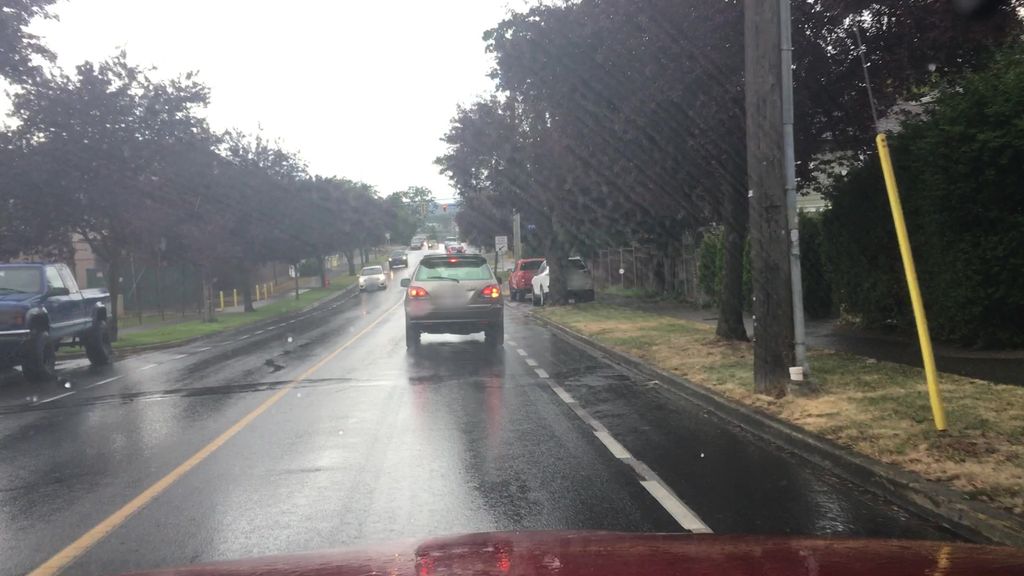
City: victoria